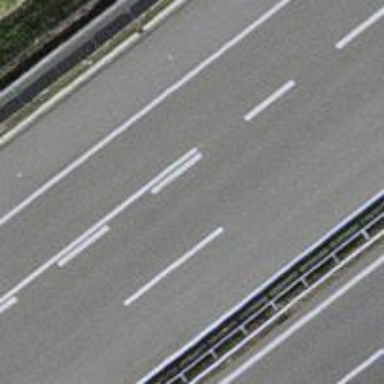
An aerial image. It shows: Asphalt motorway.